Question:
I basically want to search for a file on my computer. I know how to search but is there a fast way of searching a name and an extension without flooding my script with more than 2 for loops? the names (eg.. file,virus,node,misc) and the extensions will be added dynamically, Not through the source code.. the names will be in the thousands so i dont want to add them one by one, hence why i am doing it dynamically.
i was thinking:
'''
foreach($names as $i){
if (file_exists($i.".exe" | $i.".py" | $i.".js" | $i.".html" | )){
//echo true or false}}
'''
Like i said. I will be adding in extensions dynamically also. Would it be worth it having the code long with 'file_exists(20 thousand extensions)' or just add them with a form?
Would it be a for loop inside another for loop?
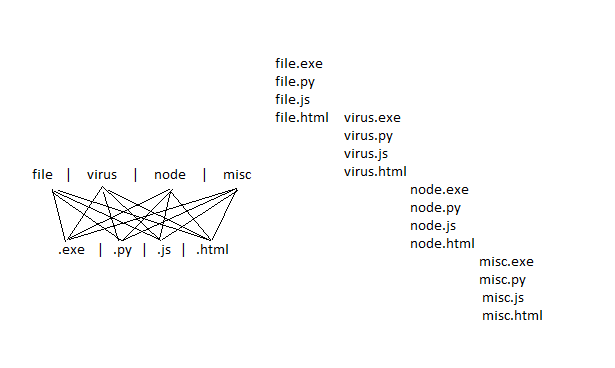
Answer: If your code is on a linux server and you have the program 'locate', I would consider using that instead. It will save you a lot of load on your server and will return results a lot faster.